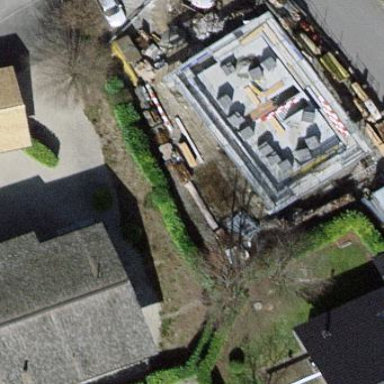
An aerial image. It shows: Building.